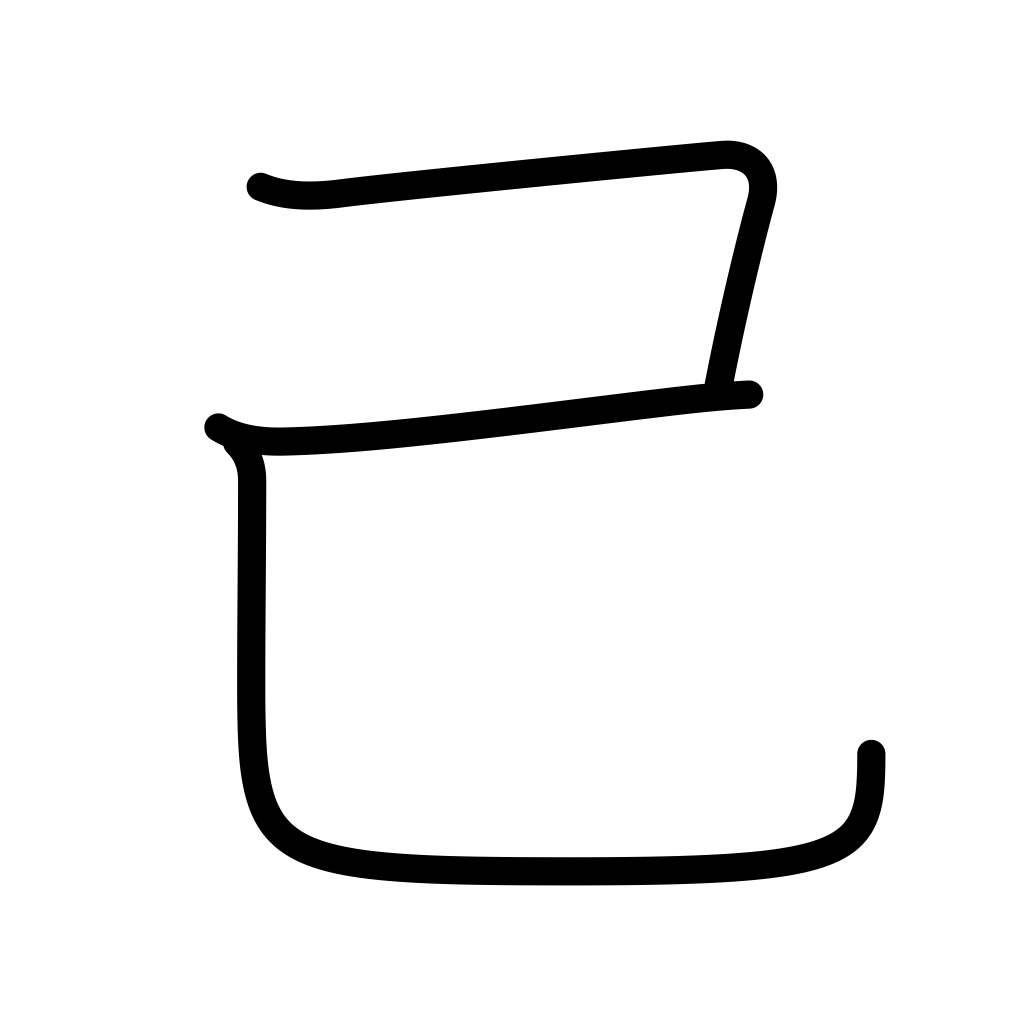
Meaning: self